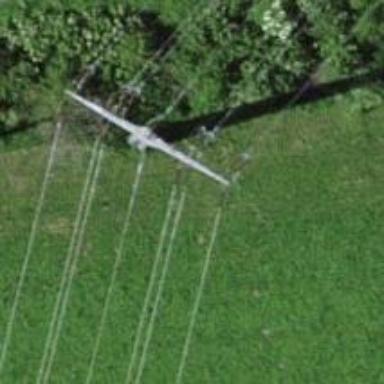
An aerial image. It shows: Power pole.